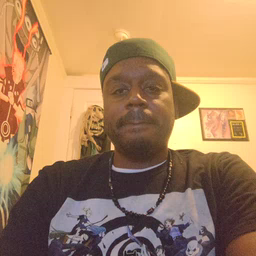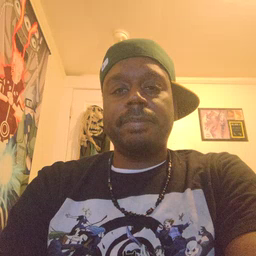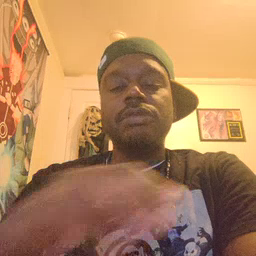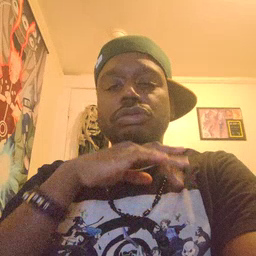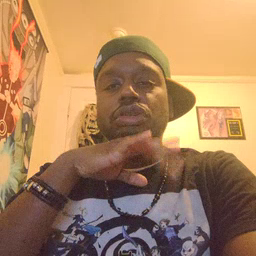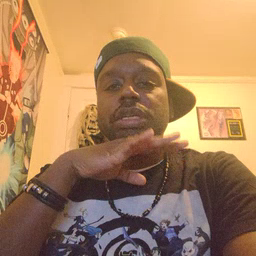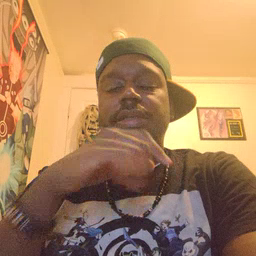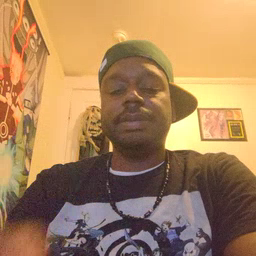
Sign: dirty